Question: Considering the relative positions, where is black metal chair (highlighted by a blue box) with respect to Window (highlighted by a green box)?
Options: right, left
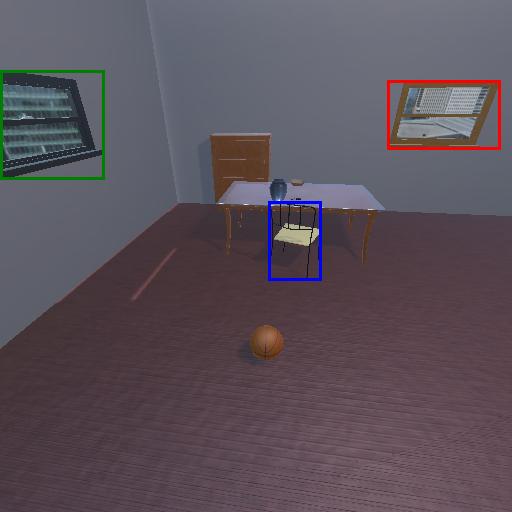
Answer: right